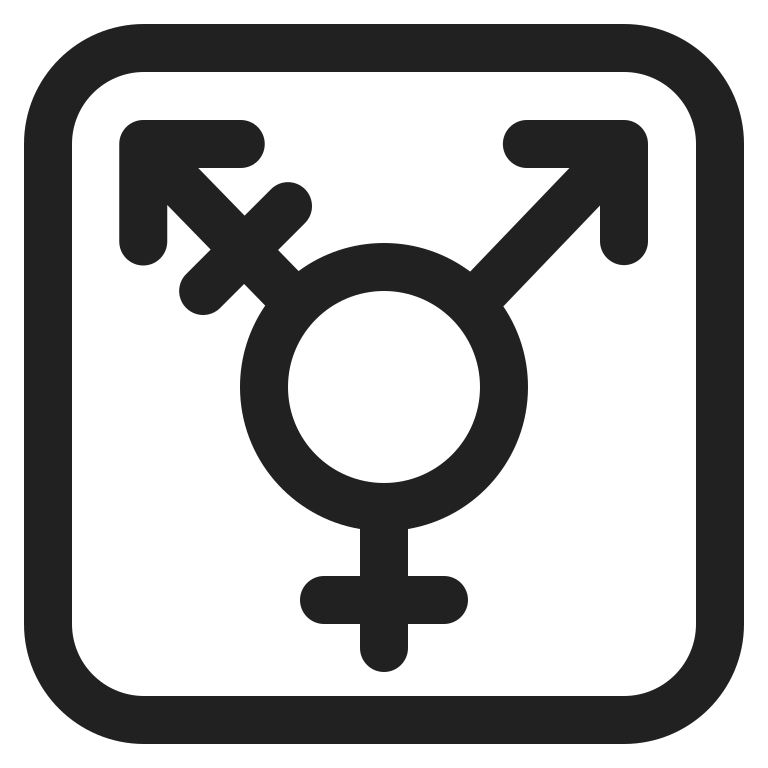
transgender symbol high contrast